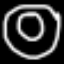
Label: donut